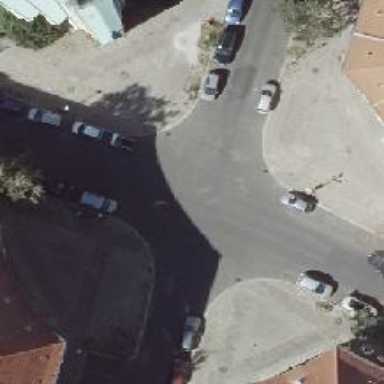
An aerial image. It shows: Residential road with asphalt surface and separate sidewalk.